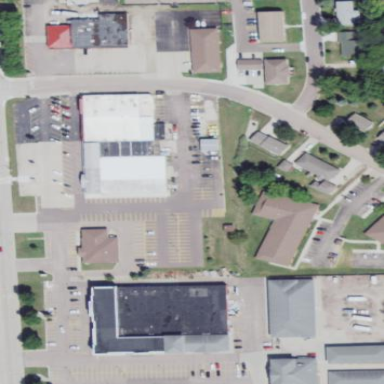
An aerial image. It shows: Retail area.